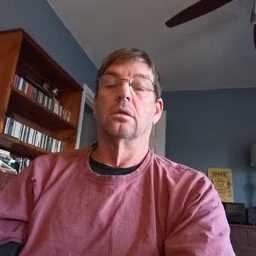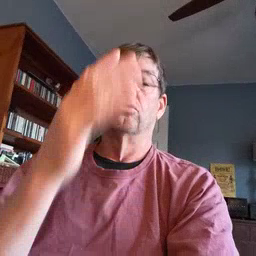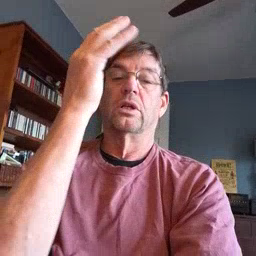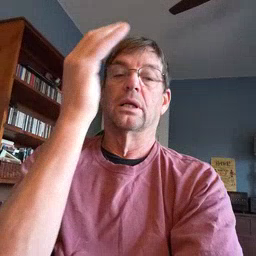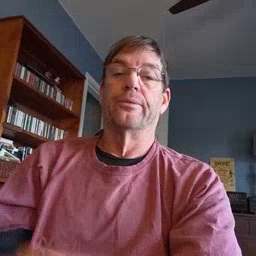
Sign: tree